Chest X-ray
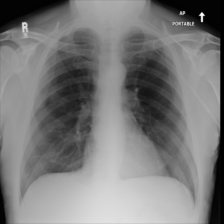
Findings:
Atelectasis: negative
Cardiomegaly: negative
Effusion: negative
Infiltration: negative
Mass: negative
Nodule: negative
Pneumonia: negative
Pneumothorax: negative
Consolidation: negative
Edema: negative
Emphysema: negative
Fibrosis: negative
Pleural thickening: negative
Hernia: negative